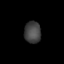
Tissue: skin
Cell type: Epithelial cells
Senescence score: 0.1921
Nuclear area (px): 349
Mean DAPI intensity: 67.897